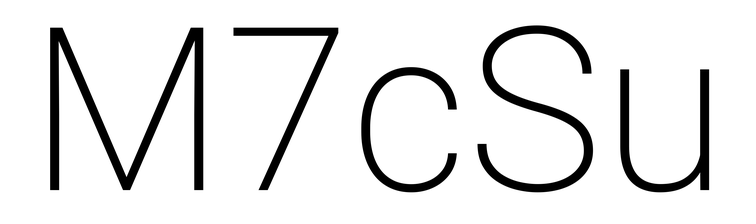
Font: Roboto_ExtraLight